Aerial crown-view tile of a tropical tree (Barro Colorado Island, Panama), acquired 20241112:
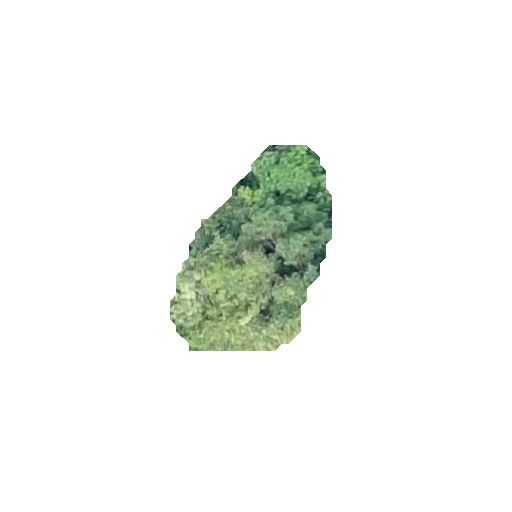
Species: Calophyllum longifolium
GBIF accepted scientific name: Calophyllum longifolium
Crown area: 35.651 m²